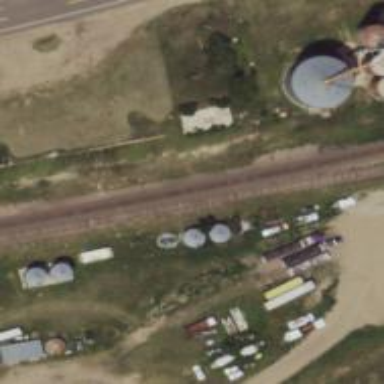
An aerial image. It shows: Silo.